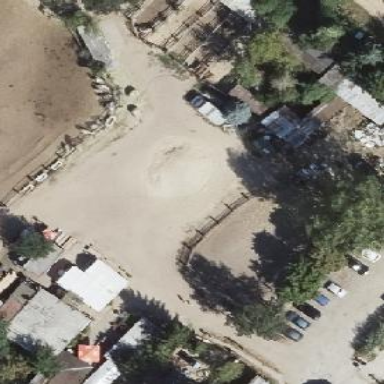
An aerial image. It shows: Equestrian pitch for leisure land activities.